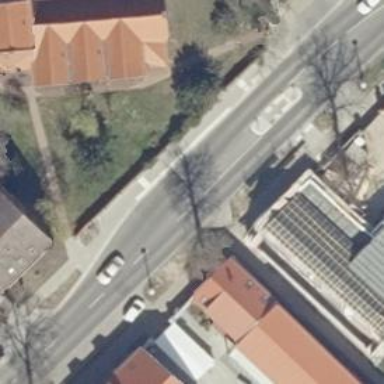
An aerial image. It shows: Footway.